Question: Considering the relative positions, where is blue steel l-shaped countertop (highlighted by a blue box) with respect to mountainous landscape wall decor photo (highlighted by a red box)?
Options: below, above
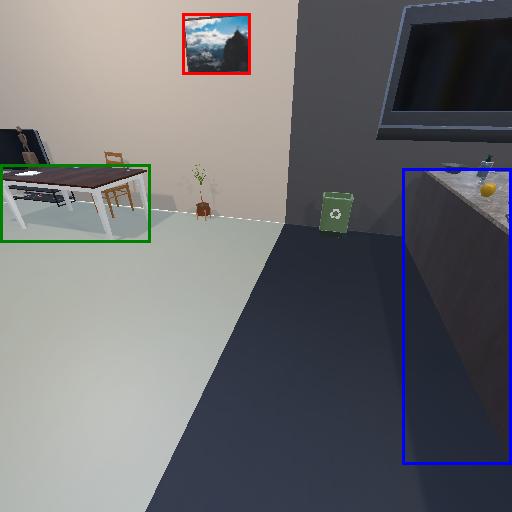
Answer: below